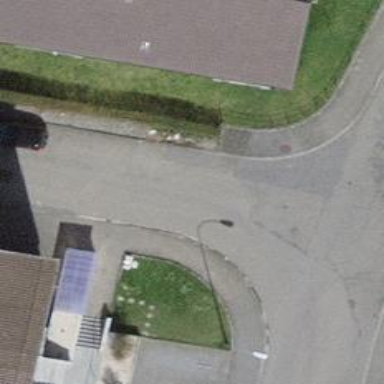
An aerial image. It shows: Kerb serving as barrier.